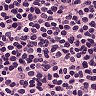
Metastatic tissue present: no